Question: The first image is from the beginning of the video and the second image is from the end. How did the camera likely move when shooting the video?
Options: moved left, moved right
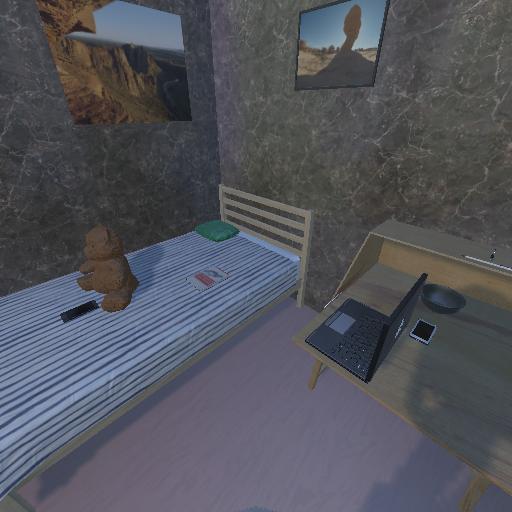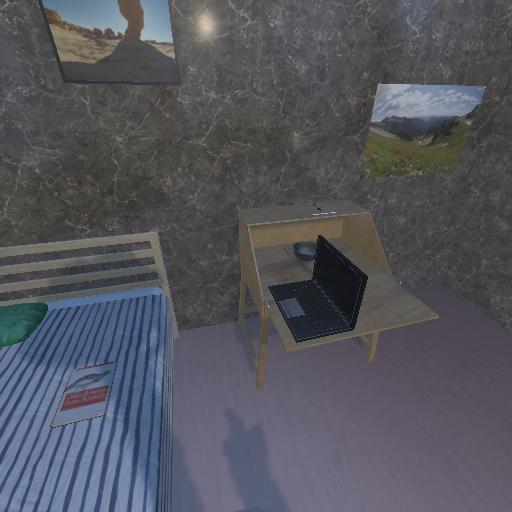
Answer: moved left